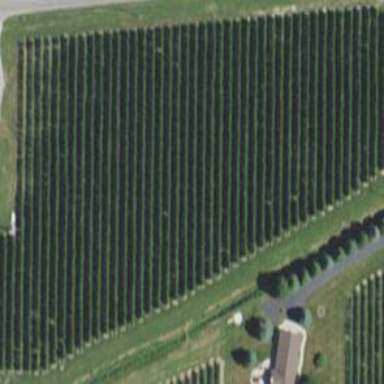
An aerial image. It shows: Orchard.